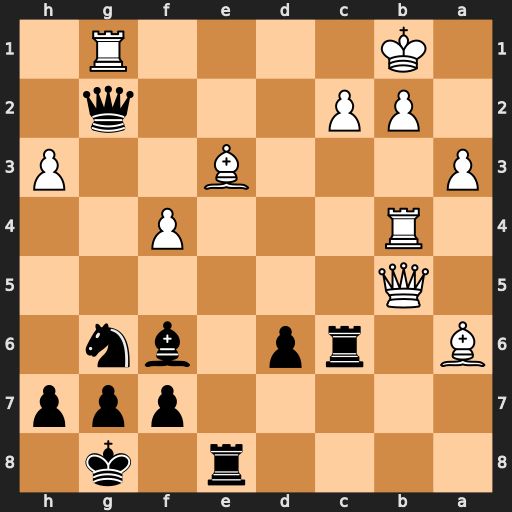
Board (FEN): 4r1k1/5ppp/B1rp1bn1/1Q6/1R3P2/P3B2P/1PP3q1/1K4R1
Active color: b
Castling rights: -
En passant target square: -
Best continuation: Qxc2+ Ka2 Rxe3